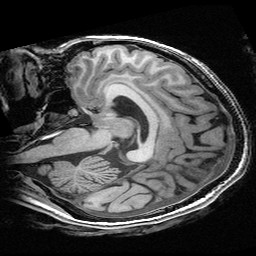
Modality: T1w
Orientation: sagittal
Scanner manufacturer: ge
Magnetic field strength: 3 T
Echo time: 0.00318 s